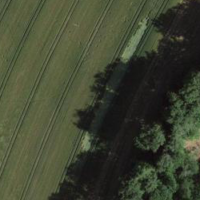
EUNIS habitat code: 52
Species observed at this site:
Cornus sanguinea